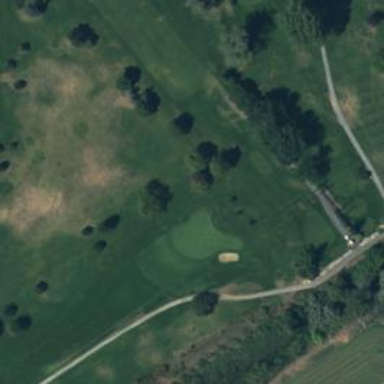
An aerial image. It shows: Golf hole.